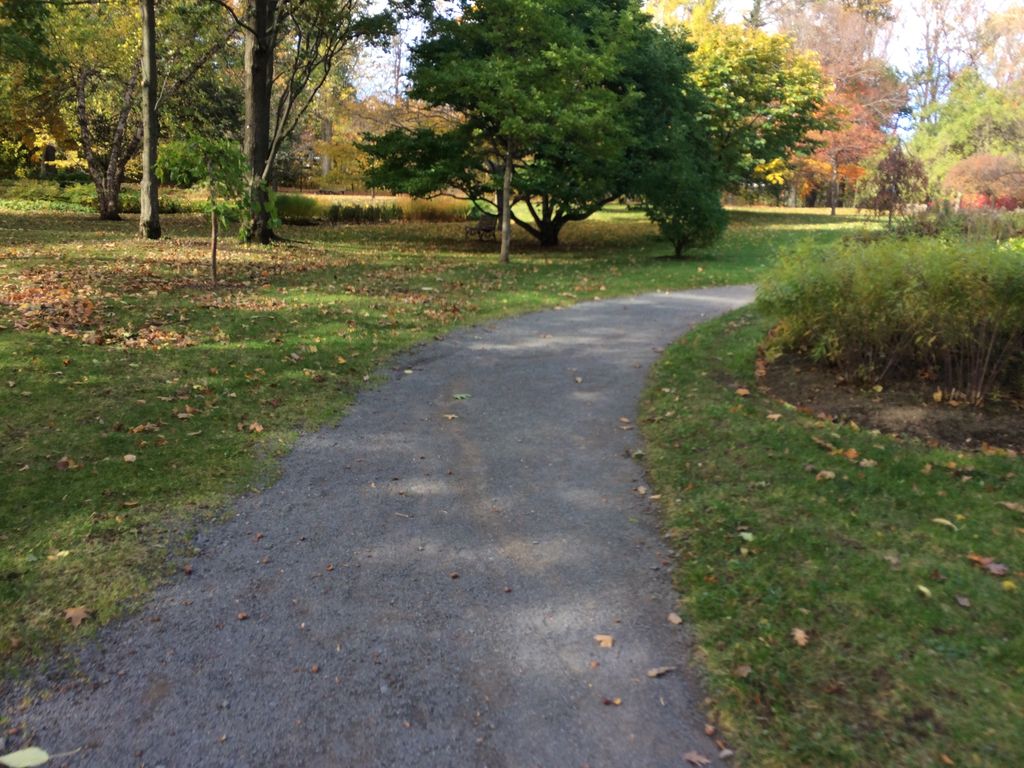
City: quebec_city